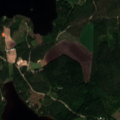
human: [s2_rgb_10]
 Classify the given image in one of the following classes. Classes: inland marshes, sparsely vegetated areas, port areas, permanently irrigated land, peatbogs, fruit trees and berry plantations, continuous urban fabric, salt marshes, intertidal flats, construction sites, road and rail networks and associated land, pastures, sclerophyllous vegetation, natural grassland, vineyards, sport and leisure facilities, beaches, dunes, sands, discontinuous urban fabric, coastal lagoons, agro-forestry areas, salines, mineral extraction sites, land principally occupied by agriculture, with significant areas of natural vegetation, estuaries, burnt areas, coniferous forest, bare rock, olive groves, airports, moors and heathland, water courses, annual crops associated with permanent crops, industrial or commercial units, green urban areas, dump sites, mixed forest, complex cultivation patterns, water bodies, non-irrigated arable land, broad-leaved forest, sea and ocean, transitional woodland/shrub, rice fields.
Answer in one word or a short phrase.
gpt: coniferous forest, mixed forest, water bodies